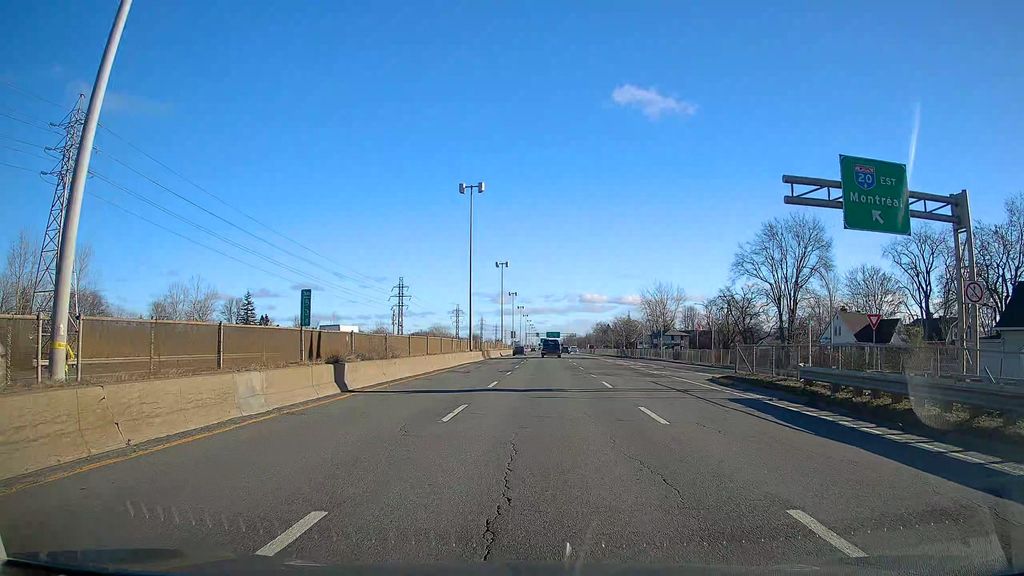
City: montreal